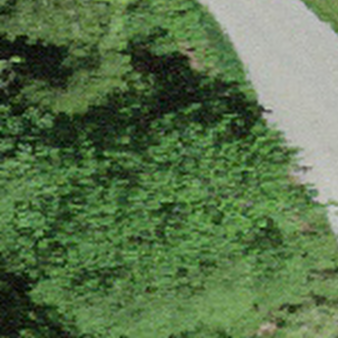
Label: other